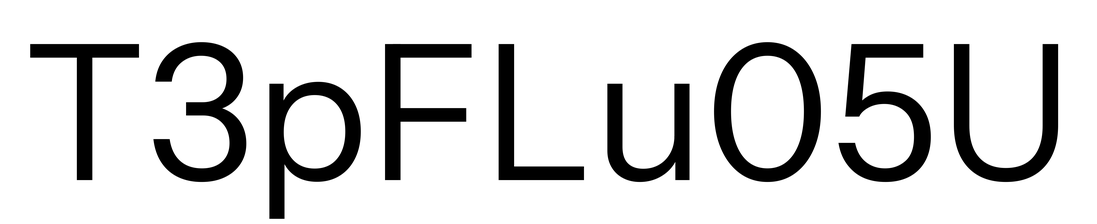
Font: InstrumentSans_Regular